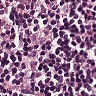
Metastatic tissue present: yes